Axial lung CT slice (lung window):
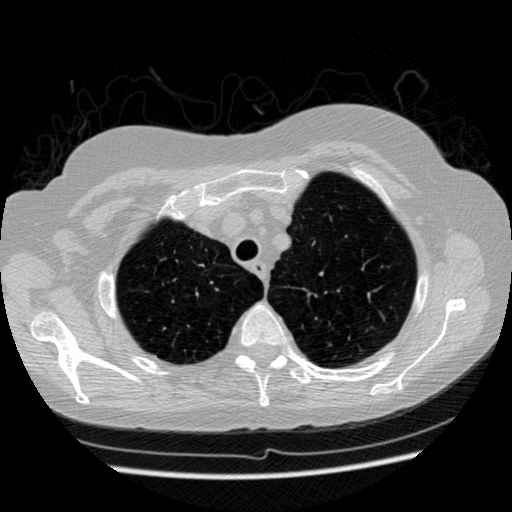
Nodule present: no